Question: Iam working on simple chat application,I want to add emotions(Smiley) on chat window.But i don't know how to do this,can anybody help me
like this

Thanks
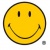
Answer: try this
'''
function Smilify(&$subject)
{
$smilies = array(
':|' => 'mellow',
':-|' => 'mellow',
':-o' => 'ohmy',
':-O' => 'ohmy',
':o' => 'ohmy',
':O' => 'ohmy',
';)' => 'wink',
';-)' => 'wink',
':p' => 'tongue',
':-p' => 'tongue',
':P' => 'tongue',
':-P' => 'tongue',
':D' => 'biggrin',
':-D' => 'biggrin',
'8)' => 'cool',
'8-)' => 'cool',
':)' => 'smile',
':-)' => 'smile',
':(' => 'sad',
':-(' => 'sad',
);
$sizes = array(
'biggrin' => 18,
'cool' => 20,
'haha' => 20,
'mellow' => 20,
'ohmy' => 20,
'sad' => 20,
'smile' => 18,
'tongue' => 20,
'wink' => 20,
);
$replace = array();
foreach ($smilies as $smiley => $imgName)
{
$size = $sizes[$imgName];
array_push($replace, '<img src="imgs/'.$imgName.'.gif" alt="'.$smiley.'"
width="'.$size.'" height="'.$size.'" />');
}
$subject = str_replace(array_keys($smilies), $replace, $subject);
}
'''